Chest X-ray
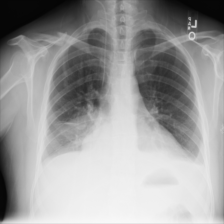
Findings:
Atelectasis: positive
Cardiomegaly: negative
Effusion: positive
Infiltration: positive
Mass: negative
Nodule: negative
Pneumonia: negative
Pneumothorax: negative
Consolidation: negative
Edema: negative
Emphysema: negative
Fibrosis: negative
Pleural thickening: negative
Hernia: negative